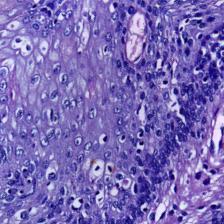
Diagnosis: Normal